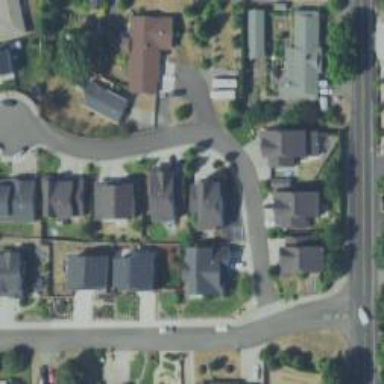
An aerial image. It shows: Residential road with sidewalk on the left.